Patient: sex M, age 58
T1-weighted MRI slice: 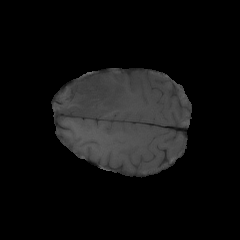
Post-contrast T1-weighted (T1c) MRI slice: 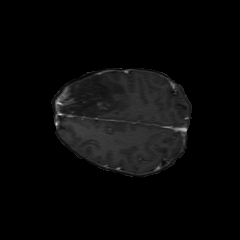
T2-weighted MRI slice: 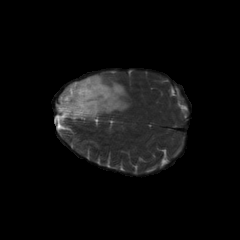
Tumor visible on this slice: yes
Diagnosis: Astrocytoma, IDH-mutant
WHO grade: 4